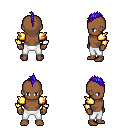
a pixel art fantasy rpg character, male body template, human, dark skin, gold arm armor, white pants, blue mohawk hairstyle, four views (front, back, left, right), 2x2 character sprite sheet, small pixel art, hard edges, no anti-aliasing